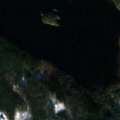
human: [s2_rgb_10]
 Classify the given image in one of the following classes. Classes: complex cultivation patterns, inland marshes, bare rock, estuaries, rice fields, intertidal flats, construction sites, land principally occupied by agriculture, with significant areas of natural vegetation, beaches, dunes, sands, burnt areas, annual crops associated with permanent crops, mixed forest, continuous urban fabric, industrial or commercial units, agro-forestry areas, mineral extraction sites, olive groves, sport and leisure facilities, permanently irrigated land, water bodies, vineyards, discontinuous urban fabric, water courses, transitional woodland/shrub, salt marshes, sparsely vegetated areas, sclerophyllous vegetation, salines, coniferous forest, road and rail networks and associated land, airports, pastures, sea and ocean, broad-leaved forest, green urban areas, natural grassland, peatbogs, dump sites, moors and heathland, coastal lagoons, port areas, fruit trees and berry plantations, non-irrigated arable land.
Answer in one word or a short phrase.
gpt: coniferous forest, mixed forest, water bodies